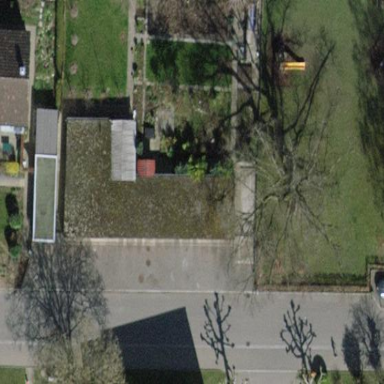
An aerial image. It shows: Garage.